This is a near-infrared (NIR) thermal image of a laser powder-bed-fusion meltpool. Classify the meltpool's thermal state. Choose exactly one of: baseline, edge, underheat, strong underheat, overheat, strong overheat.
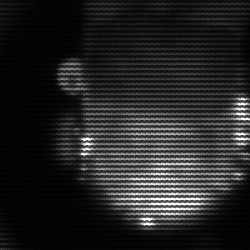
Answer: baseline